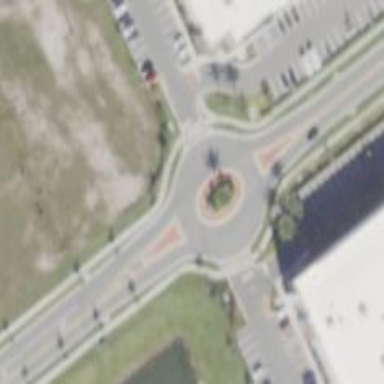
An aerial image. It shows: Unclassified road that forms roundabout at the junction.